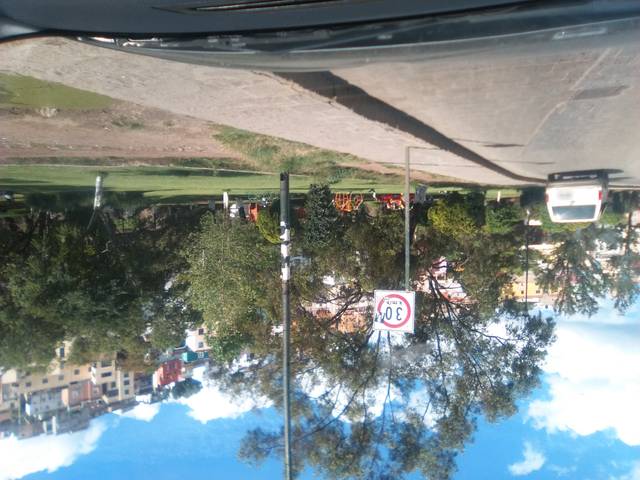
Region: Mexico
Coordinates: 21.016, -101.265